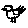
Label: bird